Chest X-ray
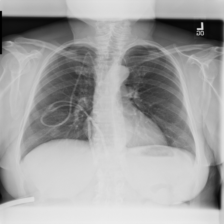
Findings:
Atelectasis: negative
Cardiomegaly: negative
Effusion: negative
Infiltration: negative
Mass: negative
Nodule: negative
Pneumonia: negative
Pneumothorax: negative
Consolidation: negative
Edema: negative
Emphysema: negative
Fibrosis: negative
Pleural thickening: negative
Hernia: negative